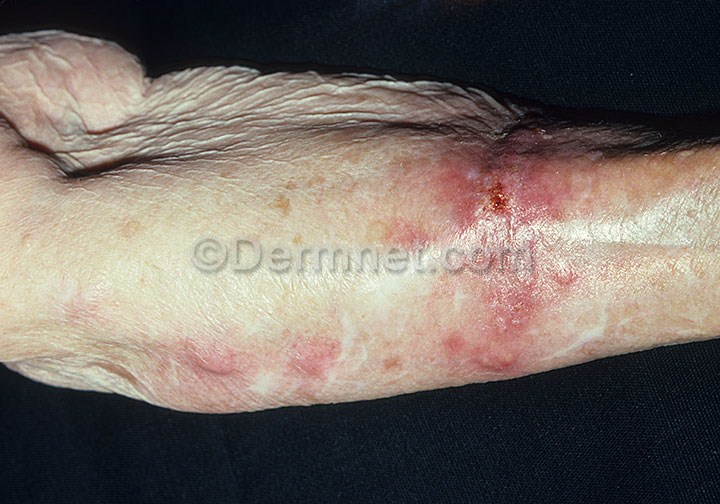
Disease: Tinea Ringworm Candidiasis and other Fungal Infections